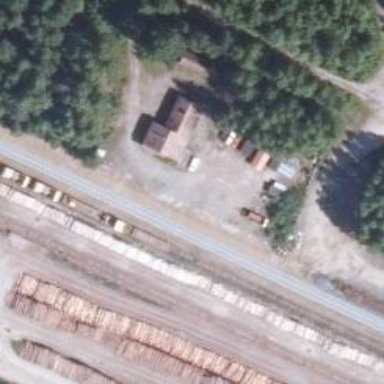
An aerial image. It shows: Railway yard.